Question: I don't know how else to call this.
I have this table right here:

And as you can see 'Titon' followed 'SLH_444' and 'Knoedel_475'.
Now, how can I select all rows for users whom 'Titon' followed?
I expect a result of all rows where the 'username' is either 'SLH_444' or 'Knoedel_475'
<URL>
This is what I have so far, but it errors because the subquery returns more than 1 row
'''
SELECT * FROM ACTIVITIES
WHERE targetname =
(select targetname from ACTIVITIES
where activity='followed' and username='Titon');
'''
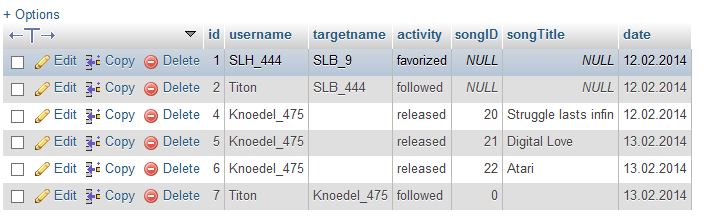
Answer: I think you want:
'''
SELECT * FROM ACTIVITIES
WHERE username in
(select targetname from ACTIVITIES
where activity='followed' and username='Titon');
'''
Although Titon has not followed 'SLH_444', he has followed 'SLB_444'.